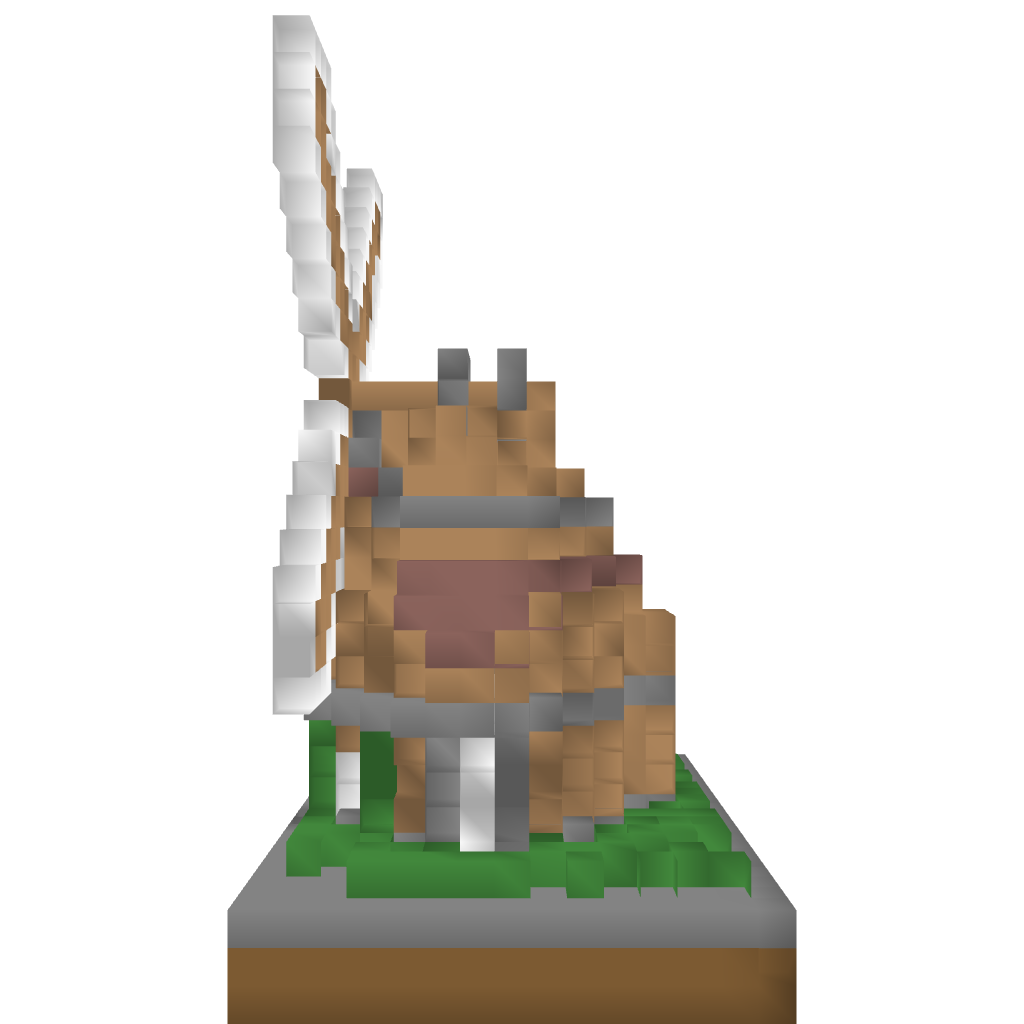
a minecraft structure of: Medieval Small Windmill bad low quality